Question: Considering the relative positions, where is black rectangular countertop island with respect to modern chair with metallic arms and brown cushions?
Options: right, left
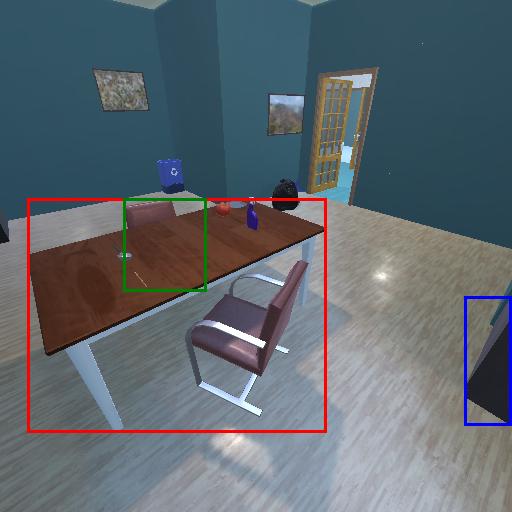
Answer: right